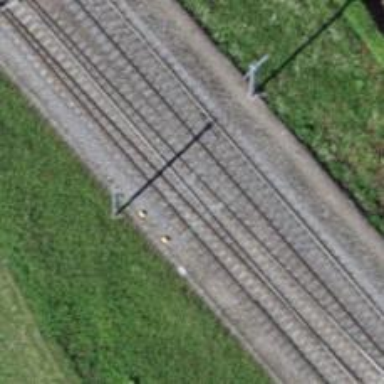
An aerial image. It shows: Single-track railway siding with electrified contact lines.